Question: This is my first experiment using Swing with Scala, and have a few questions about my code below. All it does is to produce a window with a coloured rectangle that changes colour. Please feel free to answer one or any of the questions.

1) I used a Java ActionListener below because I couldn't work out how to get javax.swing.Timer to work as a Publisher. Is there a way to use the Scala model, i.e. 'listenTo()' - or is this the way to do it?
2) My overridden 'preferredSize' value in the Panel doesn't seem to work: the window comes up minimized. In my Java version I override the 'getPreferredSize' method, but there is no such method in Panel, so I assumed this is the way to do it, but why doesn't it work?
3) 'paintComponent' isn't documented at all in the Scala API documentation. I assume this is because it is 'protected' access in Java, but it seems like an oversight. Am I correct to override paintComponent or is it hidden because I'm supposed to use the documented 'paint' method instead?
4) Scala doesn't seem to have 'getWidth()' and 'getHeight()' methods on components - is it standard to use 'size.width' and 'size.height'?
'''
import swing._
import java.awt.{Graphics, Color}
import java.awt.event.{ActionEvent, ActionListener}
import javax.swing.Timer
object ColorPanel extends SimpleSwingApplication {
private var c: Color = new Color(0)
def top = new MainFrame {
title = "Flash!"
contents = p
}
val p = new Panel with ActionListener {
override val preferredSize = new Dimension(200, 200)
override def paintComponent(g: Graphics2D) {
g.setColor(c)
g.fillRect(0, 0, size.width, size.height)
}
def actionPerformed(e: ActionEvent) {
c = new Color((c.getRGB() + 1000) % <PHONE>)
repaint
}
}
val timer = new Timer(100, p)
timer.start()
}
'''
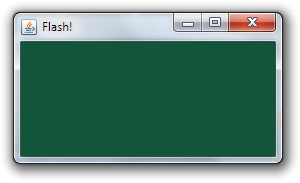
Answer: 1. No immediate answer. But your approach is certainly ok. I don't see though why your observer should be the panel. I would create an anonymous ActionListener directly with the timer, and instead add a specific method to that panel, like def animateColor() { ... }
2. You can use preferredSize = new Dimension(200, 200)
3. According to this quasi official document, yes : http://www.scala-lang.org/sid/8 (section 6 Custom Painting)
4. A bit stupid indeed to instantiate a new Dimension all the time. But if you look exactly at the example the SID, it does the same, uses size.height. In super high performance code, you may want to call directly into the underlying peer (peer.getWidth)